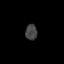
Tissue: skin
Cell type: Fibroblasts
Senescence score: 0.2497
Nuclear area (px): 180
Mean DAPI intensity: 66.939